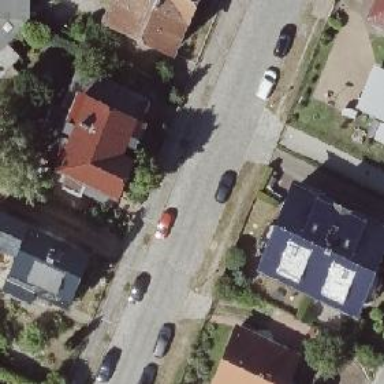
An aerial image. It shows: Residential road.